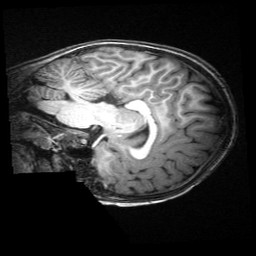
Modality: T1w
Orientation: sagittal
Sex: female